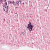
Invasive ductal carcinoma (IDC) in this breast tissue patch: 0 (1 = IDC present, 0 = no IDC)